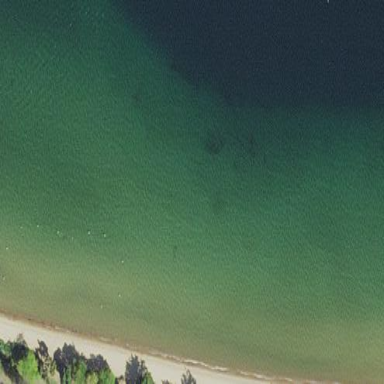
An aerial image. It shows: Sandy beach with natural surface.